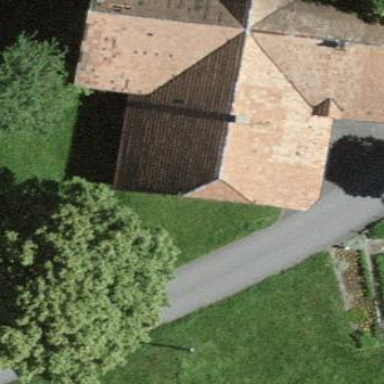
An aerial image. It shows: Farm building.